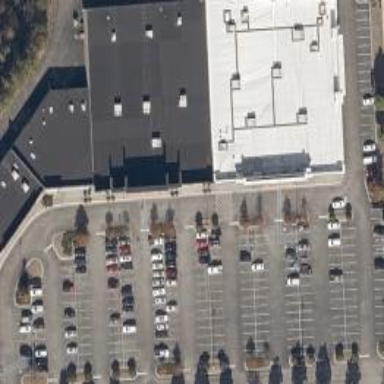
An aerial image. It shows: Parking area.